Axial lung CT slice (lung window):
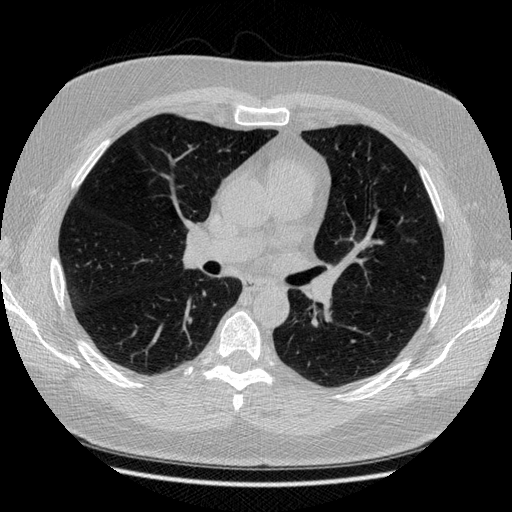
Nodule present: no